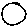
Label: circle